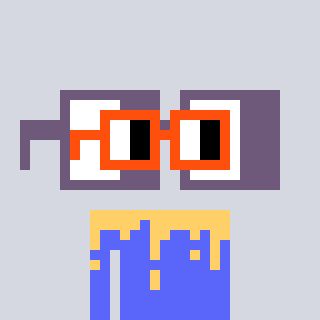
a pixel art character with square orange glasses, a glasses-shaped head and a purple-colored body on a cool background